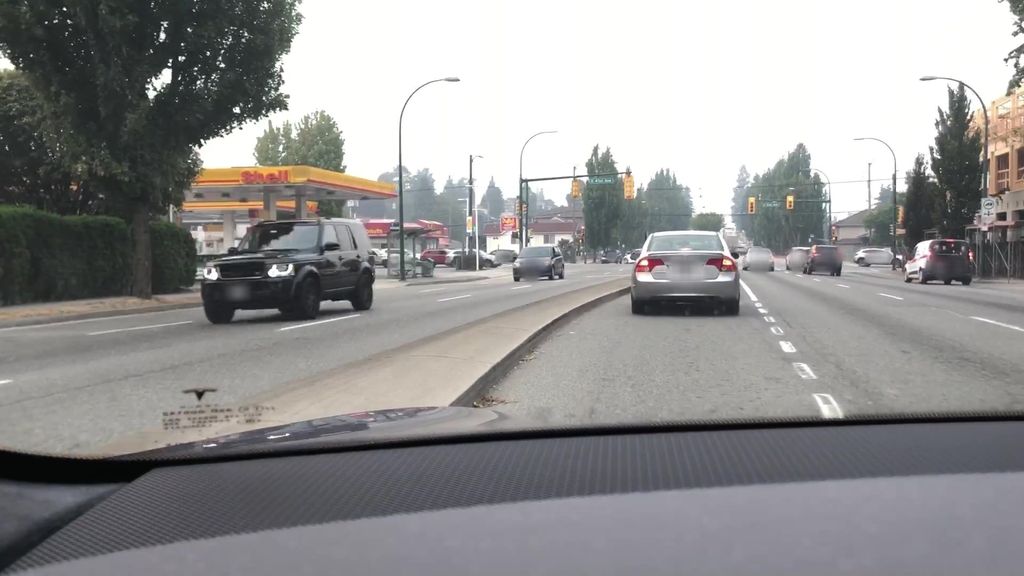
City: vancouver